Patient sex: F
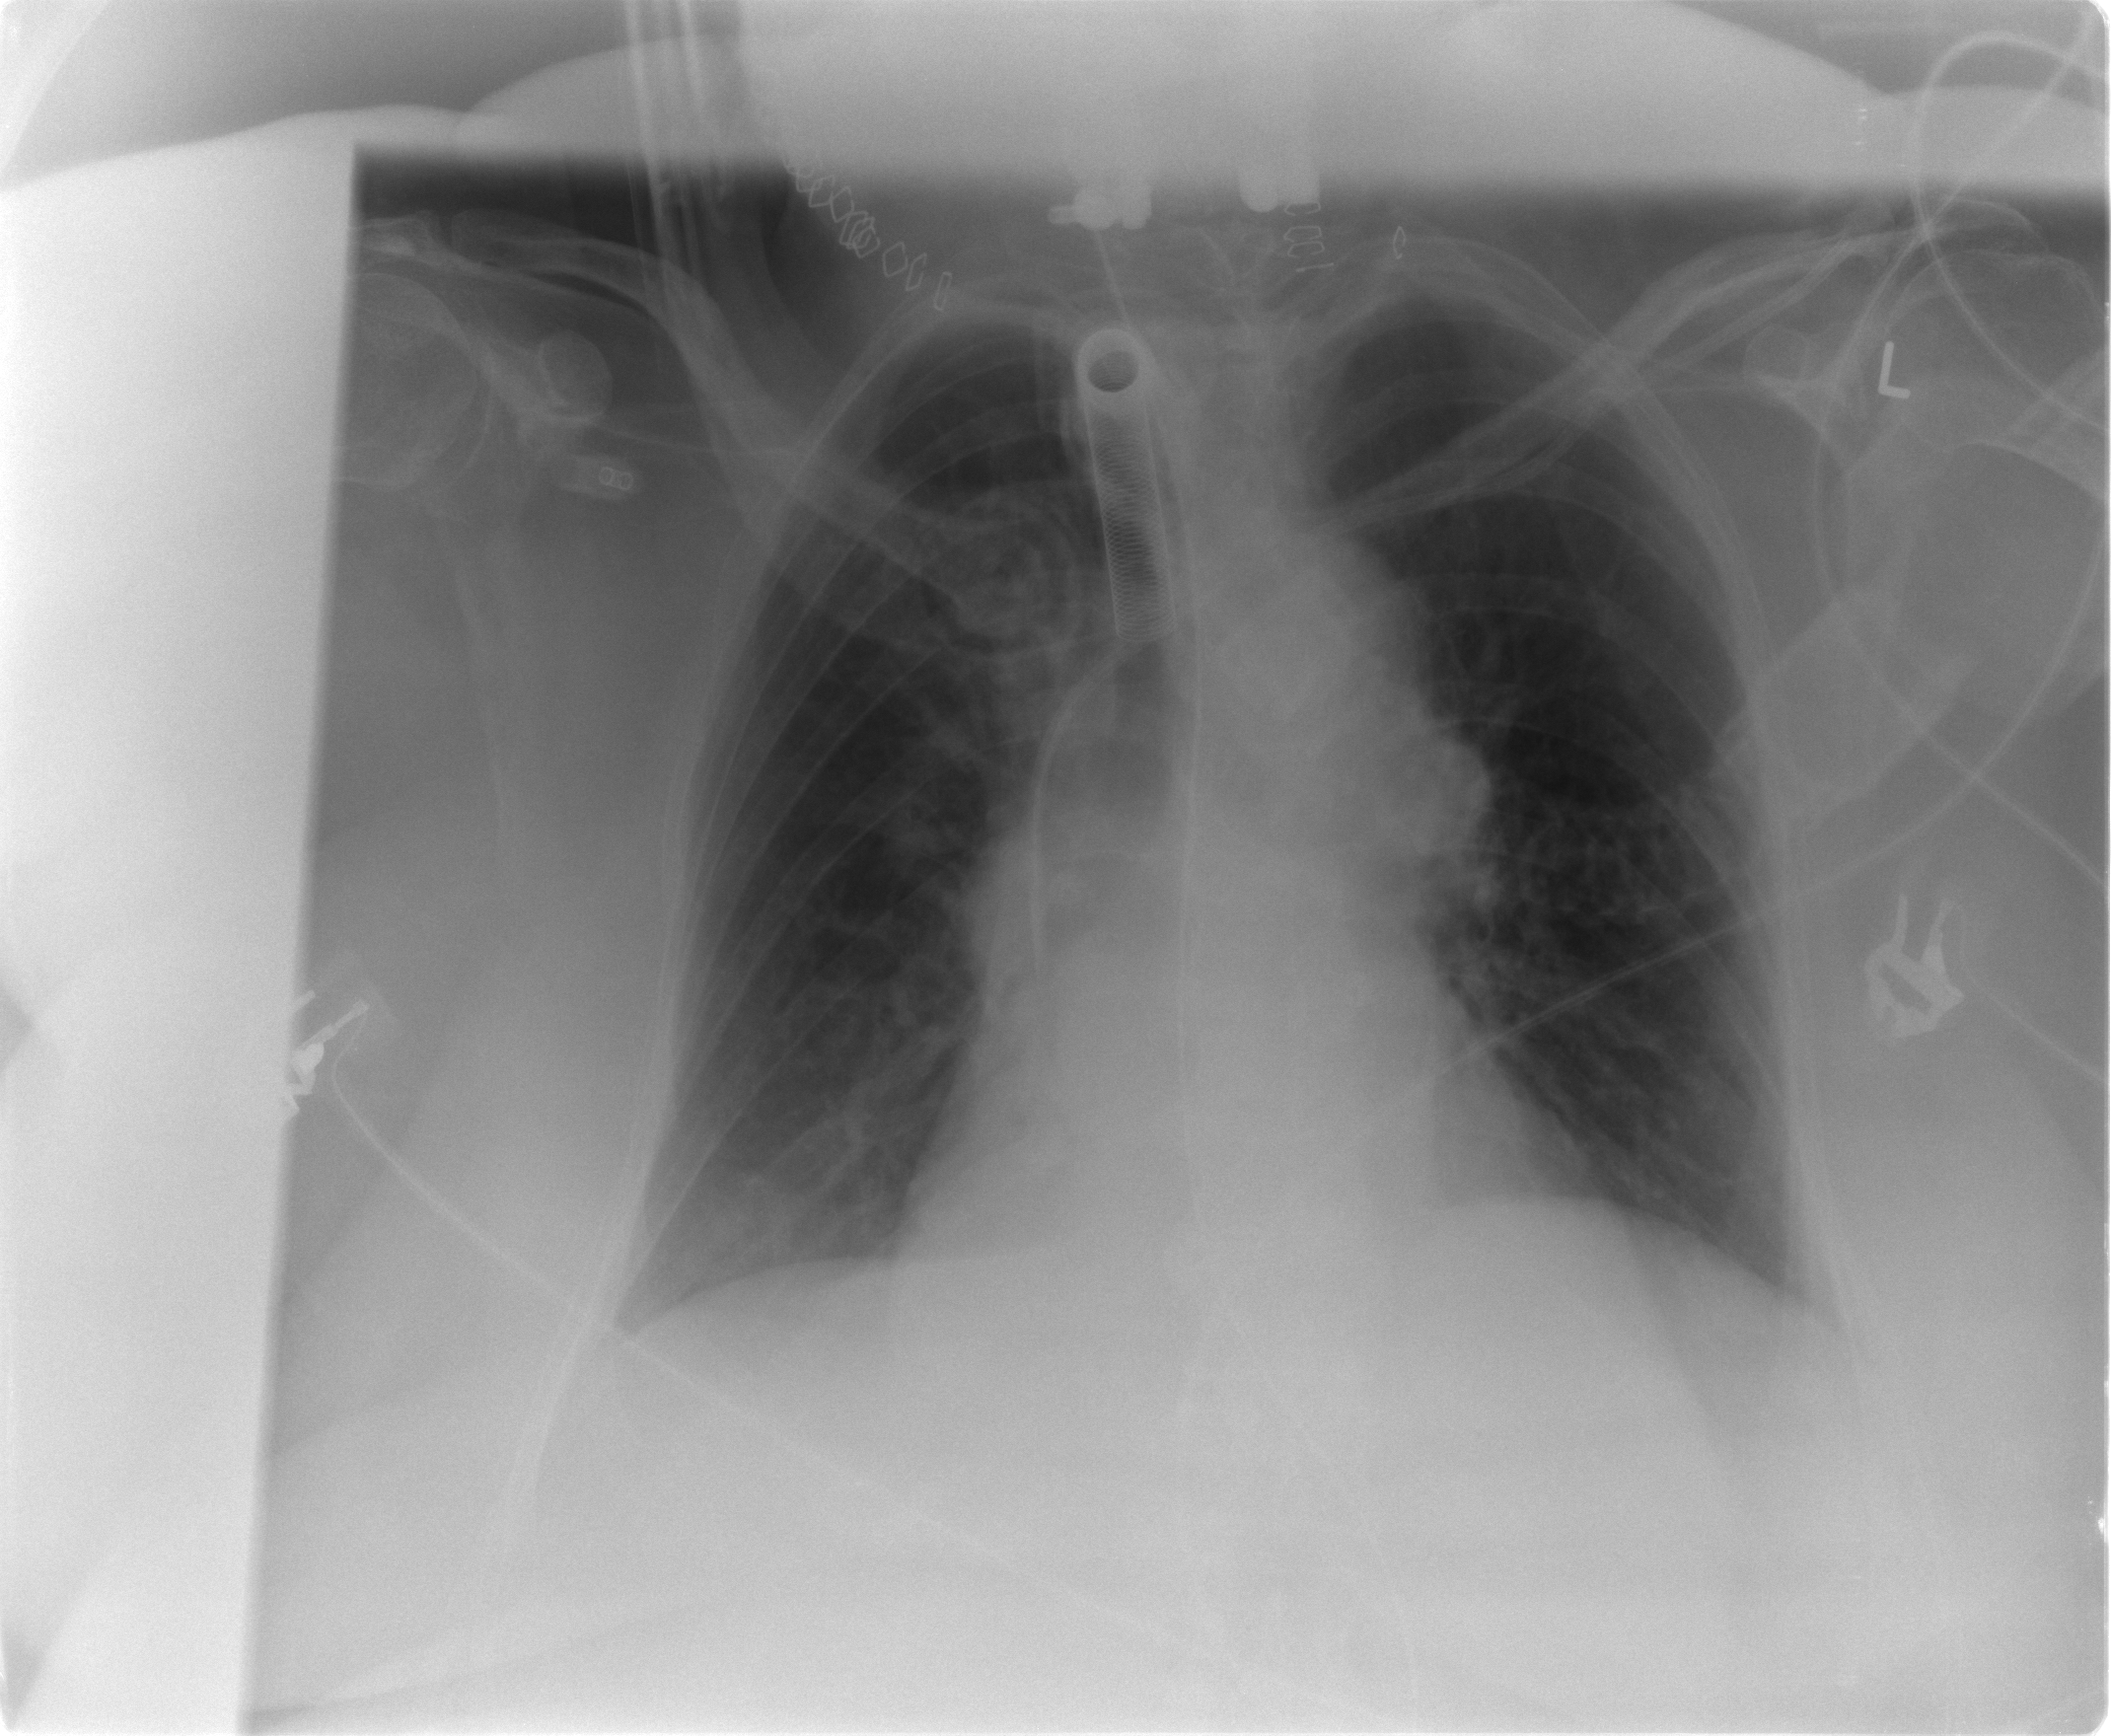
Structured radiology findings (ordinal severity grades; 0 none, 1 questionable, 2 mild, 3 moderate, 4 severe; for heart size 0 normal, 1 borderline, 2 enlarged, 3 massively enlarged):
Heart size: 2
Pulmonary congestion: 0
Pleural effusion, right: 0
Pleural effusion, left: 0
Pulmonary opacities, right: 1
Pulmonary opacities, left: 0
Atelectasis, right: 2
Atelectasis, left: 0